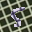
Label: 5